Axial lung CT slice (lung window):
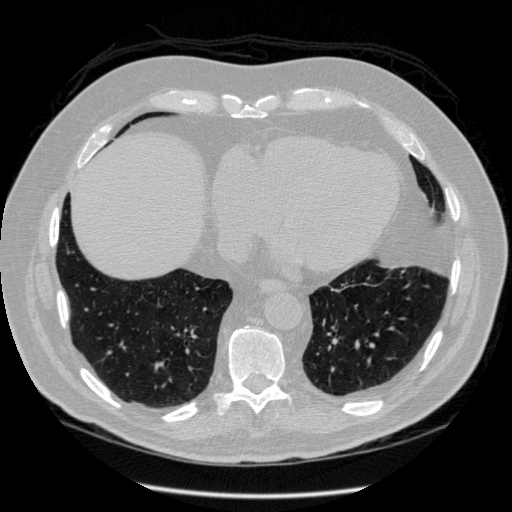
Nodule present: no